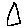
Label: triangle